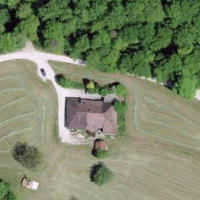
EUNIS habitat code: 44
Species observed at this site:
Pulmonaria obscura